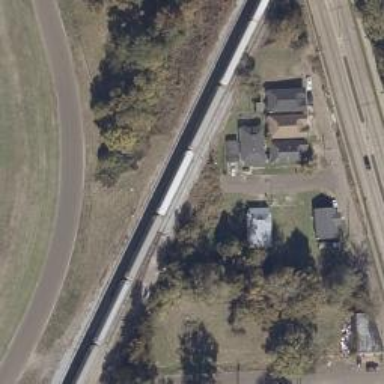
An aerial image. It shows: Railway siding with rails.